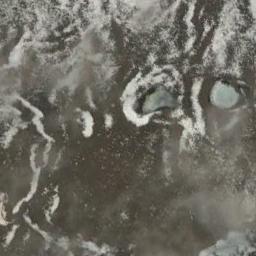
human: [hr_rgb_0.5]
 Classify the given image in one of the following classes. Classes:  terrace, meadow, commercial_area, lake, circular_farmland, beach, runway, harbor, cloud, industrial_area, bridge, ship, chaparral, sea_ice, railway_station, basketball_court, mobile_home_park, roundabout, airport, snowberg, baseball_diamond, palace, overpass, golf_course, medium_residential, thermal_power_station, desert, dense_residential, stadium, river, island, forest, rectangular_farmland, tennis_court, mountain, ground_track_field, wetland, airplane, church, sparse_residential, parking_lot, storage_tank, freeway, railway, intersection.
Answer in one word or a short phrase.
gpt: desert